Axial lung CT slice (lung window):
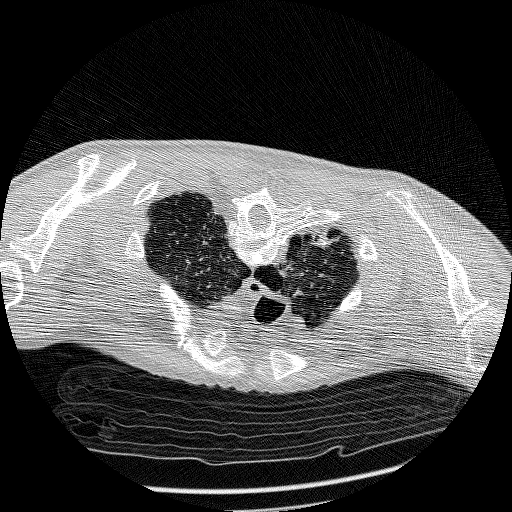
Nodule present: no